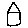
Label: house